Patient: sex F, age 31
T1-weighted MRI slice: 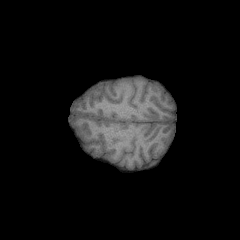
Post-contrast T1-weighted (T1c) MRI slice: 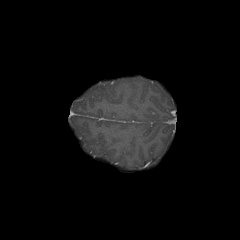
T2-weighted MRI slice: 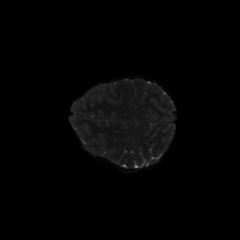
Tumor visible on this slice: no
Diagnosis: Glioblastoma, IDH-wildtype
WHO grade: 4